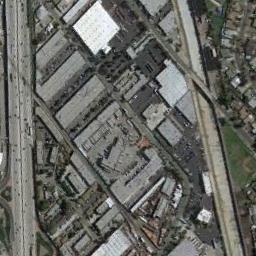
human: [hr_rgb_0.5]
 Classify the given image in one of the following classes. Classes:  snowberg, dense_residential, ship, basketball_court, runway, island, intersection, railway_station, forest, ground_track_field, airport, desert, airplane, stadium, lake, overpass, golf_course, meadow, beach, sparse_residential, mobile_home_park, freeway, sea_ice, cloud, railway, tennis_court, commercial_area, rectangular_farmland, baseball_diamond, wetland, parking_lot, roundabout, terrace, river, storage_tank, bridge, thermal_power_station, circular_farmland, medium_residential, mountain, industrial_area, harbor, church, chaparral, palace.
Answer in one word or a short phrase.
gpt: industrial_area